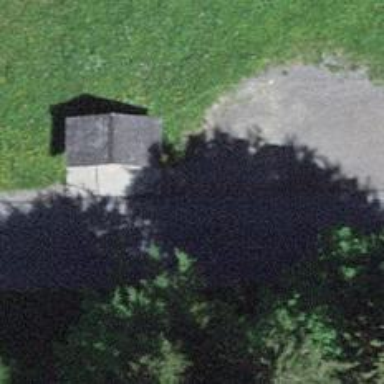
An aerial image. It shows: Post box.